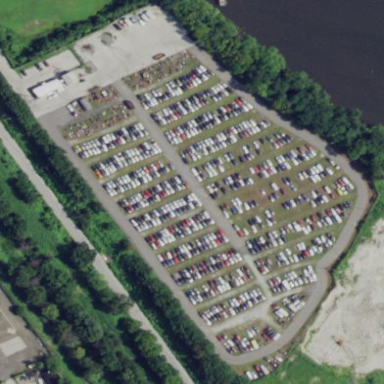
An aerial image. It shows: Police car pound within parking area.